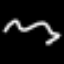
Label: squiggle